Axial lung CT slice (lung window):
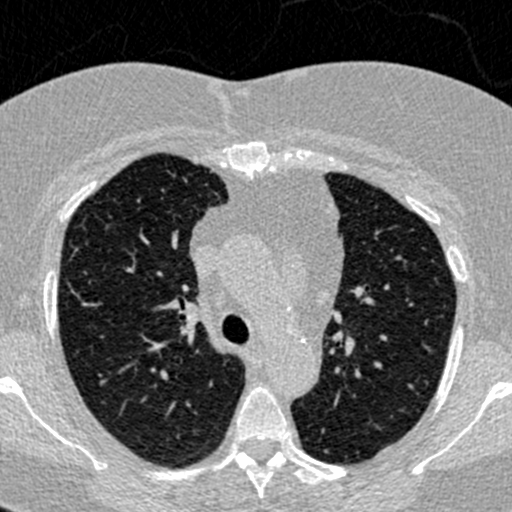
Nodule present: no